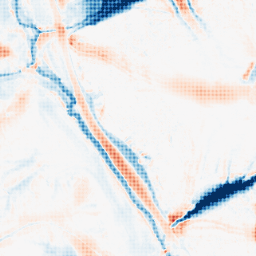
Category: morphological
Decomposition family: tophat_combined
Decomposition parameters: size: 20
Upsampling method: sinc_hamming
Upsampling parameters: scale: 8
kernel_size: 8
Upsampling scale: 8